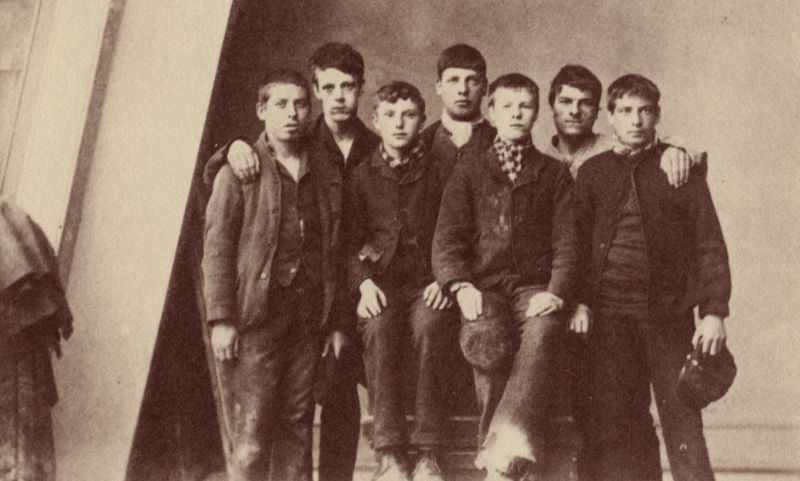
Titel: Eine Gruppe von Jungen bei der Aufnahme ins Heim
Künstler: Thomas John Barnardo
Schlagwörter: dunkel, gruppe, hand, mann, schatten, sitzen, braun, fenster, grau, hintergrund, licht, männer, raum, schwarz, weiss, zimmer, blick, tuch, alt, anzug, anzüge, jung, kappe, kappen, mütze, mützen, wand, arm, falten, kleidung, stehen, hände, innenraum, portrait, porträt, land, sitzend, stehend, tücher, familie, schräg, schulter, schultern, schuhe, schule, hosen, jungen, knaben, sepia, falte, halstuch, junge, knöpfe, foto, fotografie, photographie, jungs, schwarz weiss, jacken, gruppenbild, photo, schräge, sieben, knopfleisten, schüler, brüder, klasse, schulklasse, frech, gruppenfoto, gruppenphoto, gemeinschaft, freunde, jugendliche, gesellen, burschen, klassenfoto, kameradschaft, kunder